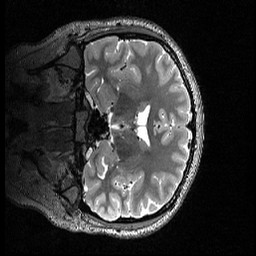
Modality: T2w
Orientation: coronal
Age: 22
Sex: female
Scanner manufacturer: siemens
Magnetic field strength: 3 T
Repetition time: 3.2 s
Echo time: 0.56 s